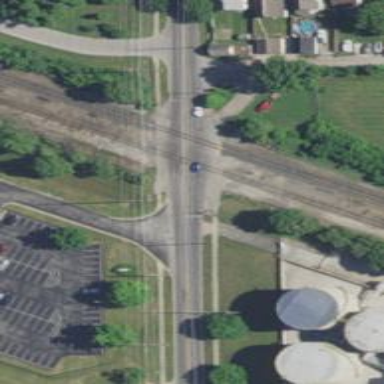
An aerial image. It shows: Railway crossing.